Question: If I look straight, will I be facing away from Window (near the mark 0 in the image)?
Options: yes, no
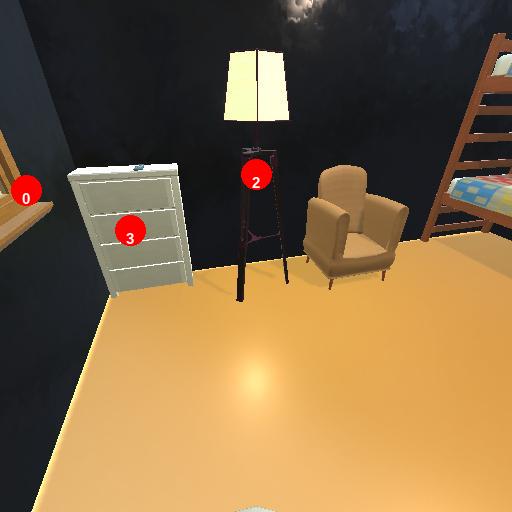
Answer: yes